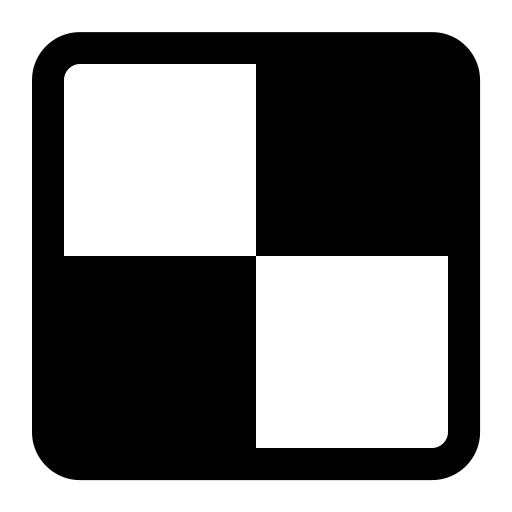
Tags: icon, FontAwesome, fa-icon, brand, delicious